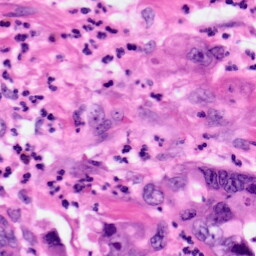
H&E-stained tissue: Pancreatic